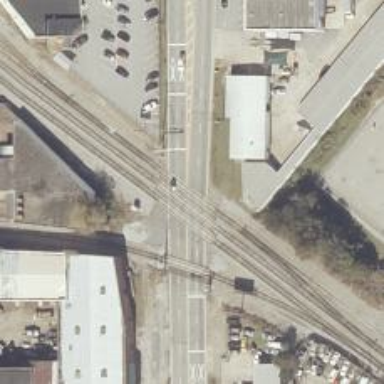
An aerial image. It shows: Level crossing with lights at railway intersection.